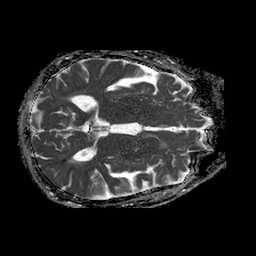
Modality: ADC
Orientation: axial
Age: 76
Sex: male
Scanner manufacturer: philips
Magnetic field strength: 1.5 T
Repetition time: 4.6 s
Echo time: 0.08517 s